Question: Count the number of objects in the diagram.
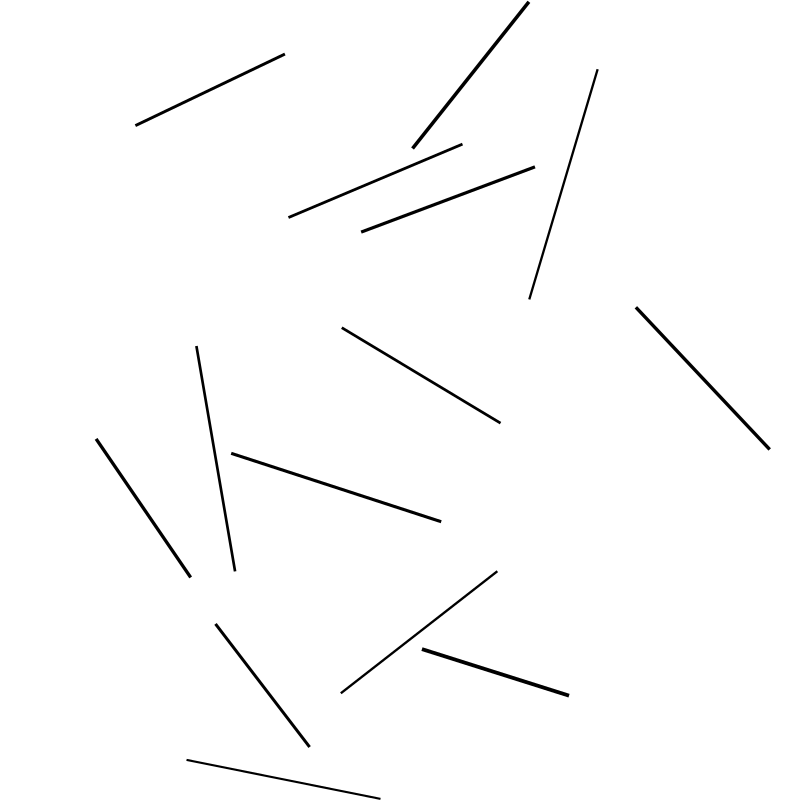
Answer: 14